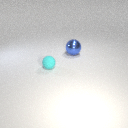
large blue metal sphere behind small cyan rubber sphere